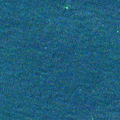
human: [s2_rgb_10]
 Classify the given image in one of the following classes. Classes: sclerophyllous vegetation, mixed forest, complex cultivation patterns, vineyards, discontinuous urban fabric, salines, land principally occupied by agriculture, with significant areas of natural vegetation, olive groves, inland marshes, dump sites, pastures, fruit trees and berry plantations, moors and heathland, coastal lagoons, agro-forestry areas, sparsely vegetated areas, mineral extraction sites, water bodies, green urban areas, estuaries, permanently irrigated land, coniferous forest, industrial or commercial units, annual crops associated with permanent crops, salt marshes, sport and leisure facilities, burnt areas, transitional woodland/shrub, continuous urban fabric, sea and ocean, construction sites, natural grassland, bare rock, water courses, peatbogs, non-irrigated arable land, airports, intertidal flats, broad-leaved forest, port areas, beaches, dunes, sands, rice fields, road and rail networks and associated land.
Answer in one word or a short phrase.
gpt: sea and ocean